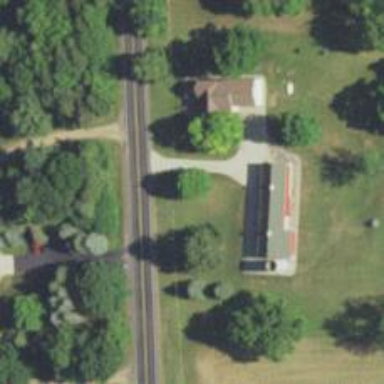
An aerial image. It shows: Driveway.